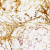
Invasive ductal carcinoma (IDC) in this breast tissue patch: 0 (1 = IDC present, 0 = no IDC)